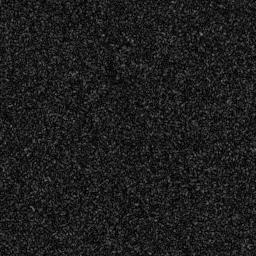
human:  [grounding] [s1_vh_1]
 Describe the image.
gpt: In the satellite image, there is  <ref>1 medium ship </ref> <box>[[0, 72, 7, 94, 0]]</box> located at bottom left,  <ref>1 medium ship </ref> <box>[[50, 60, 56, 77, 0]]</box> located at center.